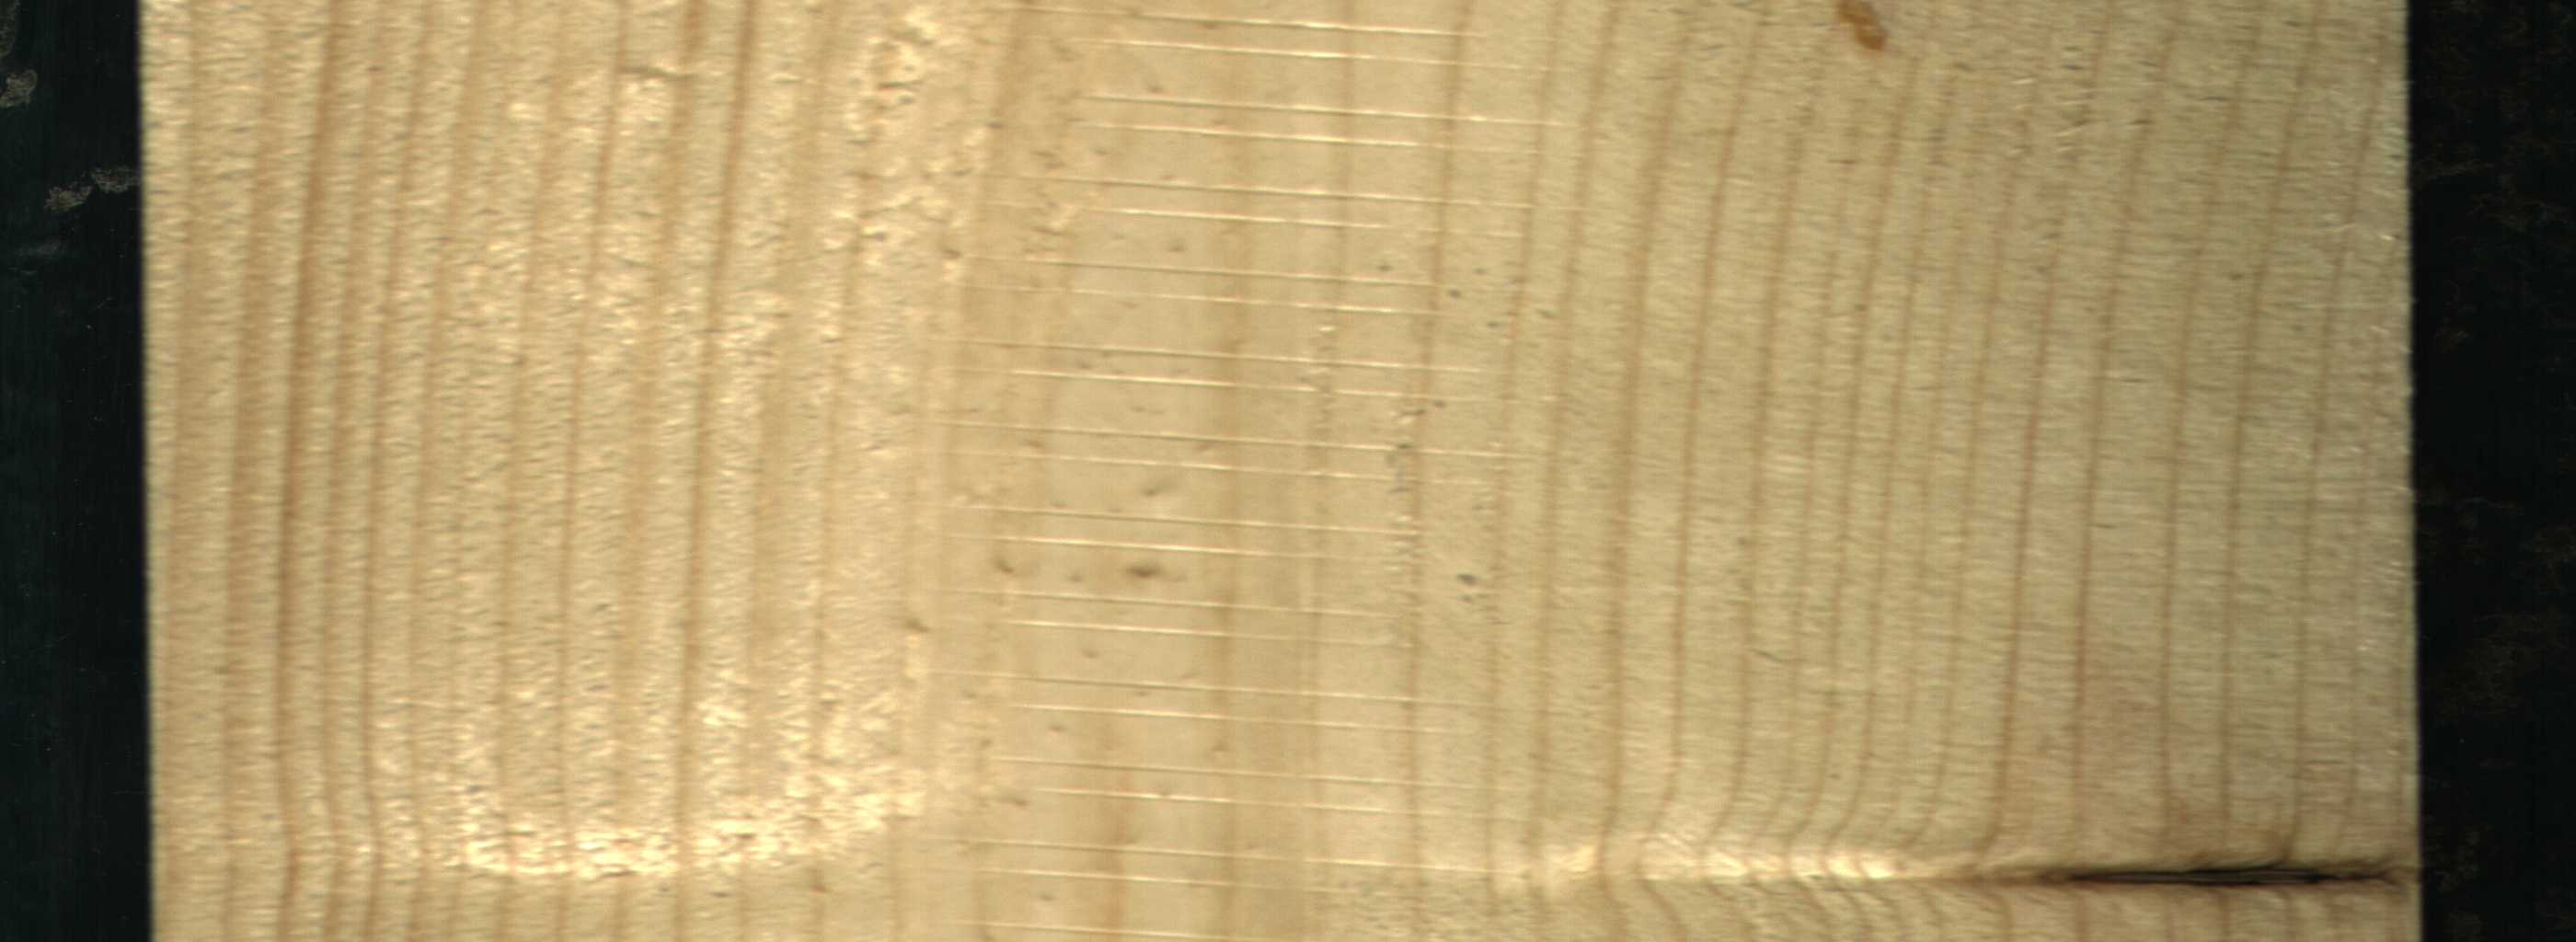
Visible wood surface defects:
resin
Dead_Knot
Dead_Knot